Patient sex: F
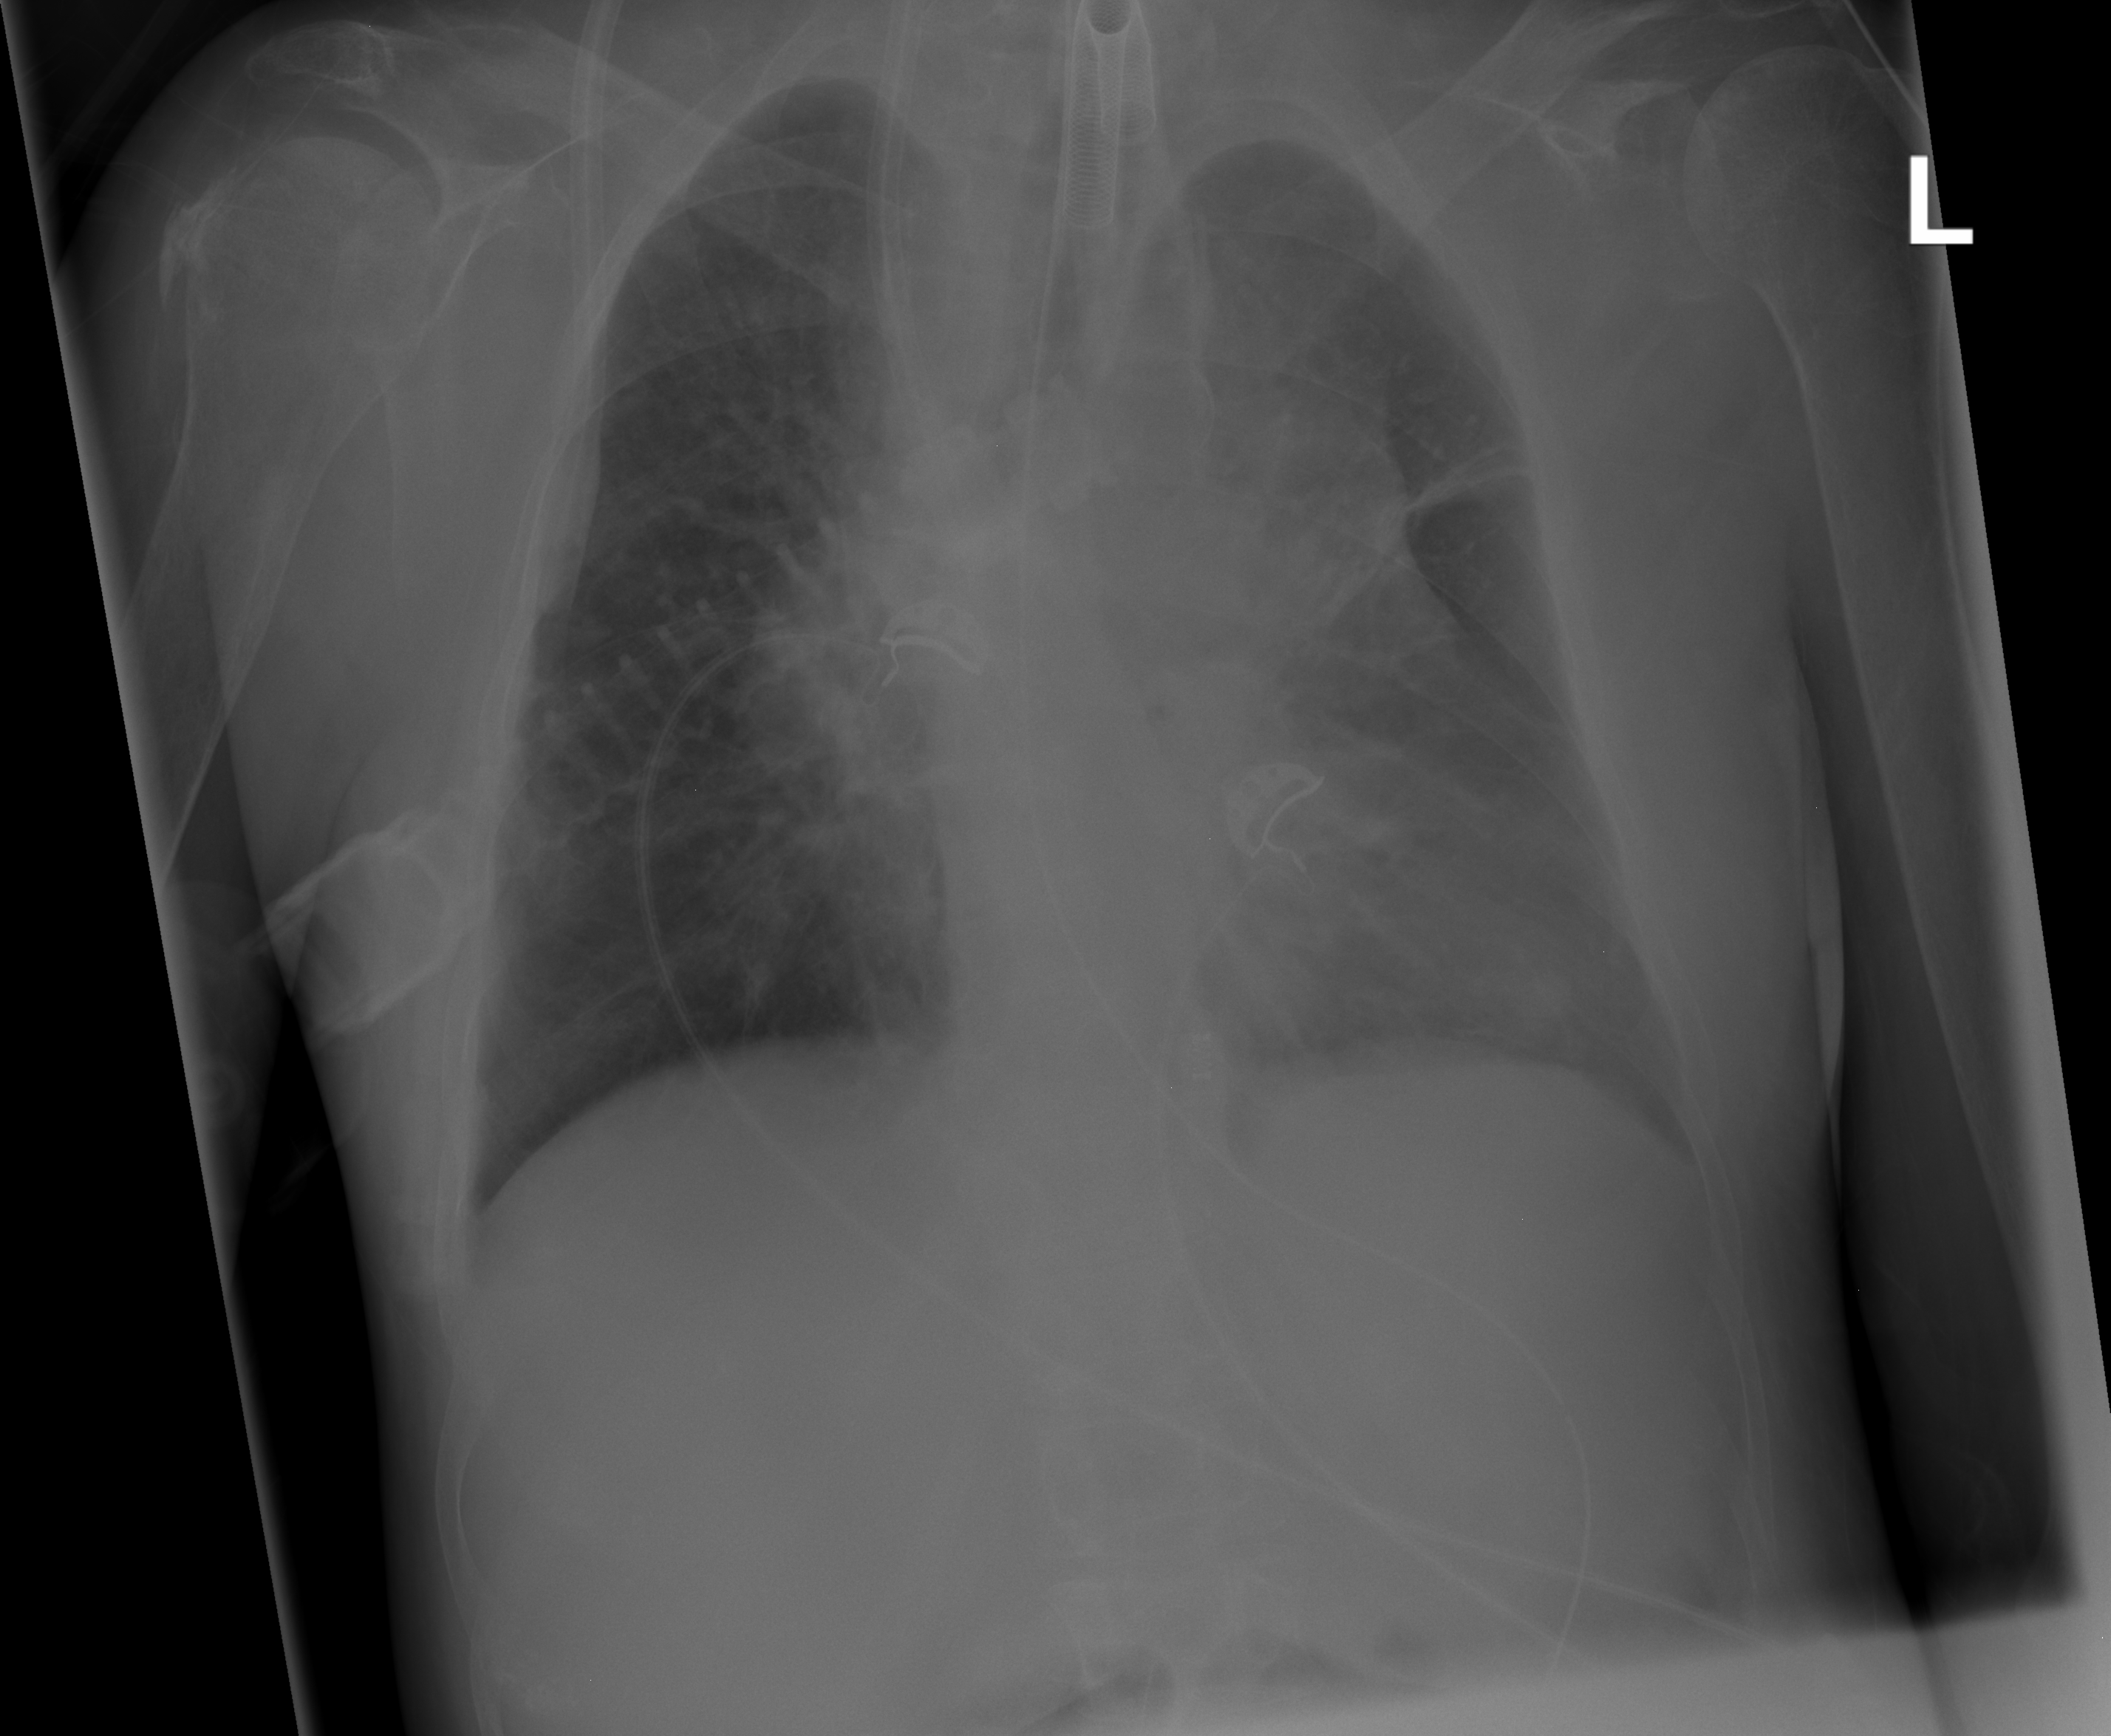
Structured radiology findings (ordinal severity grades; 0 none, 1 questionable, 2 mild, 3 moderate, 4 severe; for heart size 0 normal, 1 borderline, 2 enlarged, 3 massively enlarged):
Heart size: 2
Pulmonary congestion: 0
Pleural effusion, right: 0
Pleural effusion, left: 0
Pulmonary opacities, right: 0
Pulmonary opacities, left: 3
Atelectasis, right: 0
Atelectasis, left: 3